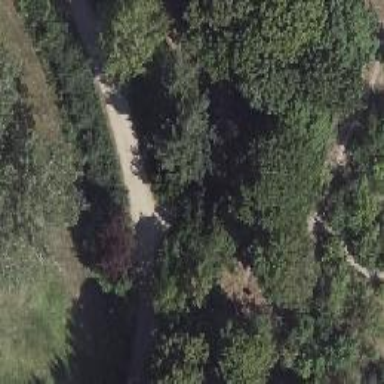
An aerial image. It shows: Path.